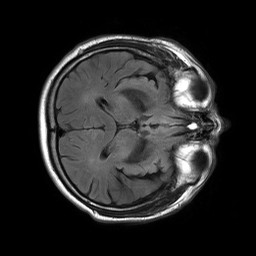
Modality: FLAIR
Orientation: axial
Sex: male
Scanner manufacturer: philips
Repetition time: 11 s
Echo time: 0.125 s